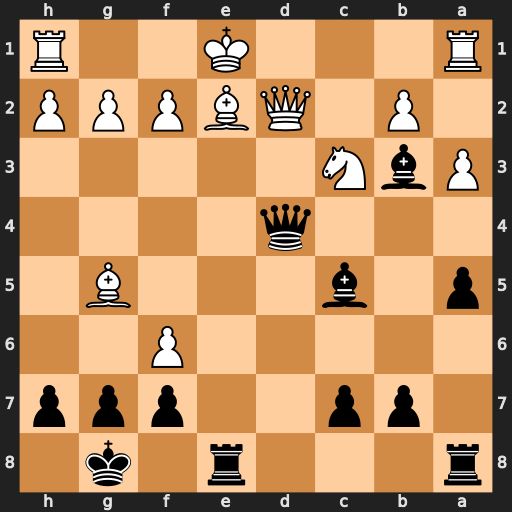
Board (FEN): r3r1k1/1pp2ppp/5P2/p1b3B1/3q4/PbN5/1P1QBPPP/R3K2R
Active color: b
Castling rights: KQ
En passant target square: -
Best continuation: Qxf2#